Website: crate-barrel
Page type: address-validator
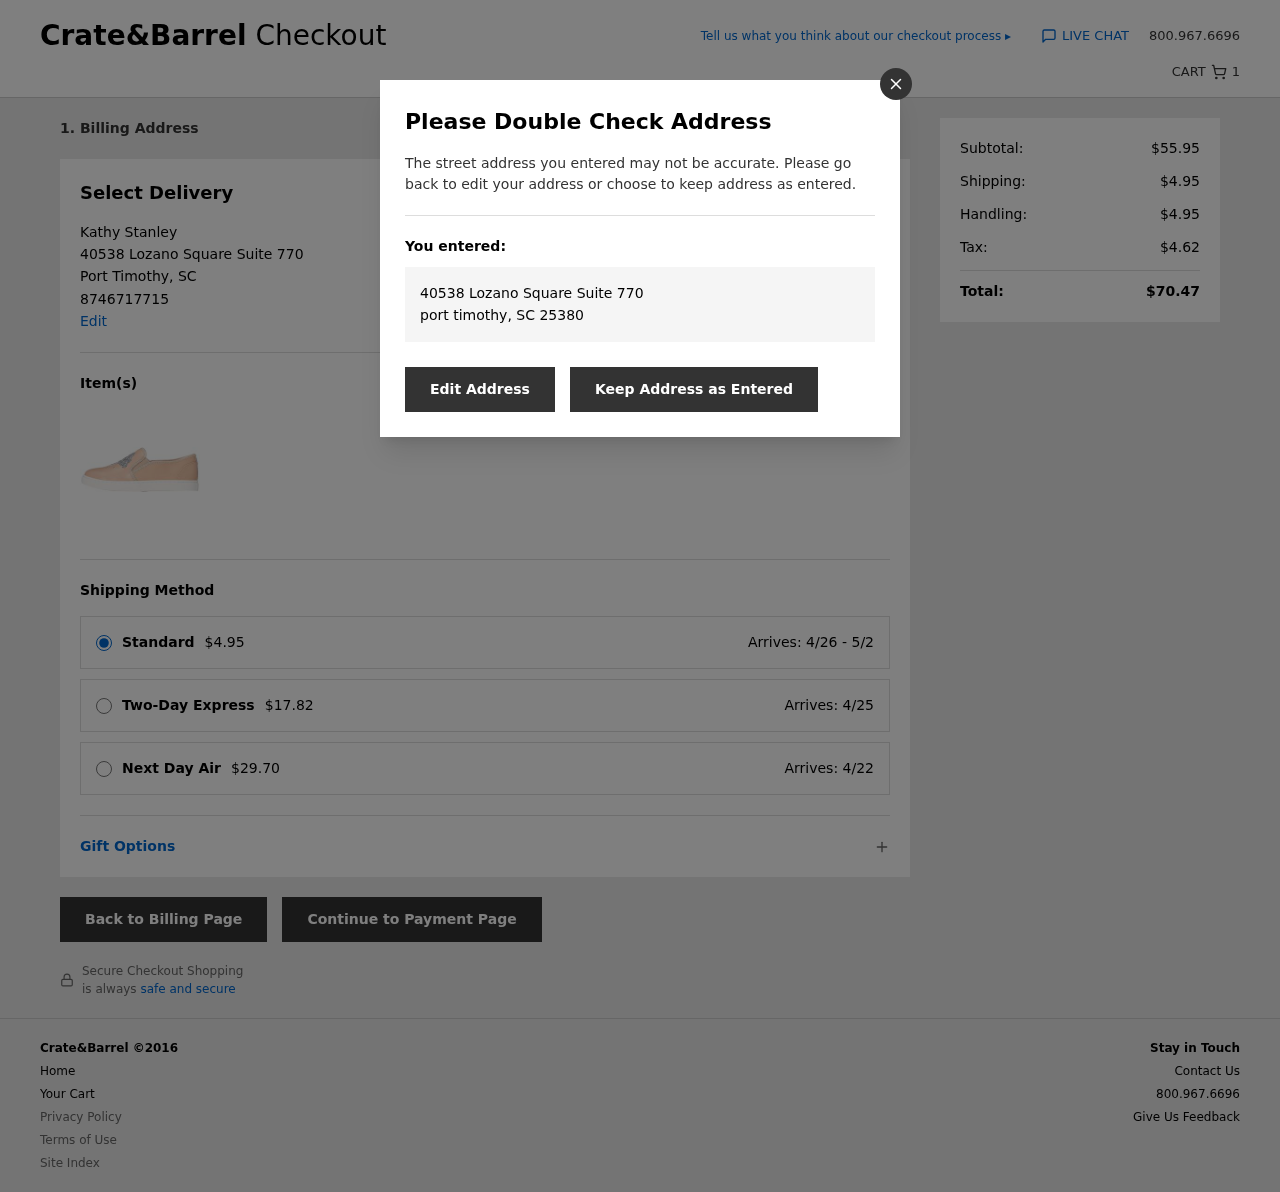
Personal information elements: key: PII_CITY
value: Port Timothy
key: PII_FULLNAME
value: Kathy Stanley
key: PII_PHONE
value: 8746717715
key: PII_STATE_ABBR
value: SC
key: PII_STREET
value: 40538 Lozano Square Suite 770
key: PII_STREET2
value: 40538 Lozano Square Suite 770
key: PII_CITY2
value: port timothy
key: PII_STATE_ABBR2
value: SC
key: PII_POSTCODE2
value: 25380
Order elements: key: ORDER_NUM_ITEMS
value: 1
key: ORDER_SHIPPING_COST
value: $4.95
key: ORDER_SHIPPING_DATE
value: Arrives: 4/26 - 5/2
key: ORDER_SHIPPING_EXPRESS
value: $17.82
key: ORDER_DELIVERY_DATE_EXPRESS
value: Arrives: 4/25
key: ORDER_SHIPPING_NEXTDAY
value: $29.70
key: ORDER_DELIVERY_DATE_NEXTDAY
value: Arrives: 4/22
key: ORDER_SUBTOTAL
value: $55.95
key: ORDER_HANDLING
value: $4.95
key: ORDER_TAX
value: $4.62
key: ORDER_TOTAL
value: $70.47